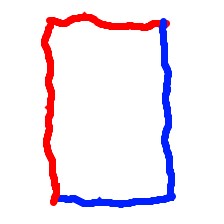
Shape: rectangle